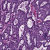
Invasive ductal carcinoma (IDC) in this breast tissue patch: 1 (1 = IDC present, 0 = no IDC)